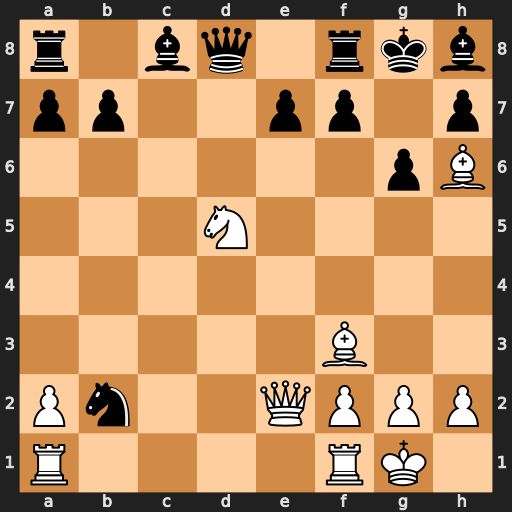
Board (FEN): r1bq1rkb/pp2pp1p/6pB/3N4/8/5B2/Pn2QPPP/R4RK1
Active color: w
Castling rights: -
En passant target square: -
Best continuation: Nxe7+ Qxe7 Qxe7